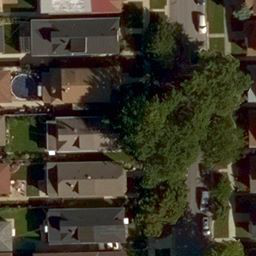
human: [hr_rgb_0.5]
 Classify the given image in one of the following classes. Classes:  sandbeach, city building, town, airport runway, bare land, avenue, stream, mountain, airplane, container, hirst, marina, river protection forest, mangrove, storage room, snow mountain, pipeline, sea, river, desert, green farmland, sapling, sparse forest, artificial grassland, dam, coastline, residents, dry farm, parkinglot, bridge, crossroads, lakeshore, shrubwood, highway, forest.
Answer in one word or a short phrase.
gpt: residents